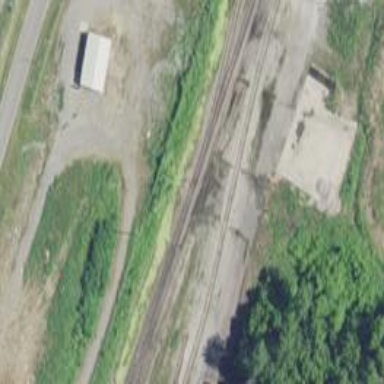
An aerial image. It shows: Railway yard.